Interaction volume radius: 5 \u00c5
Interaction volume height: 10 \u00c5
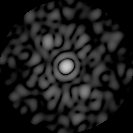
Disorder parameter: 0.8455